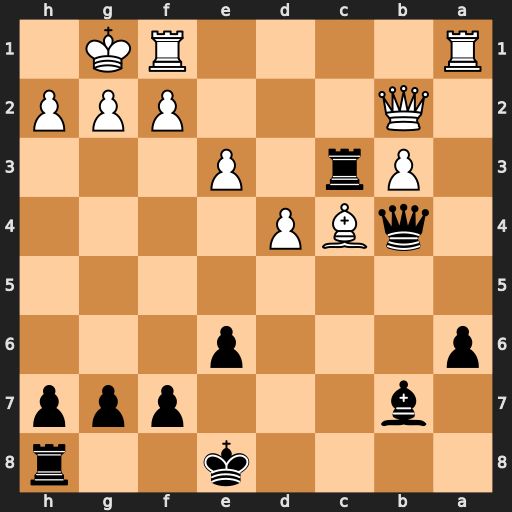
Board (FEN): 4k2r/1b3ppp/p3p3/8/1qBP4/1Pr1P3/1Q3PPP/R4RK1
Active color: b
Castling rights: k
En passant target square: -
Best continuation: Rxc4 bxc4 Qxb2